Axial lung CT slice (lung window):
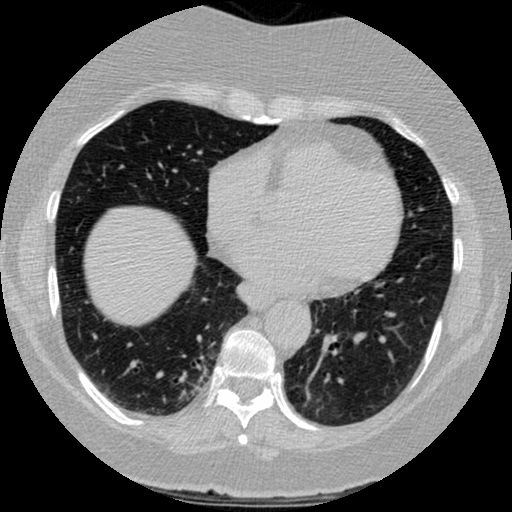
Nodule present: no